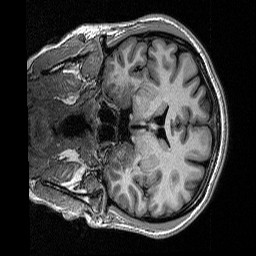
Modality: T1w
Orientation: coronal
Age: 21
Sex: female
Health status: healthy
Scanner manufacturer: siemens
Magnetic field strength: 1.5 T
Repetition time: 2.73 s
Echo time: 0.00357 s